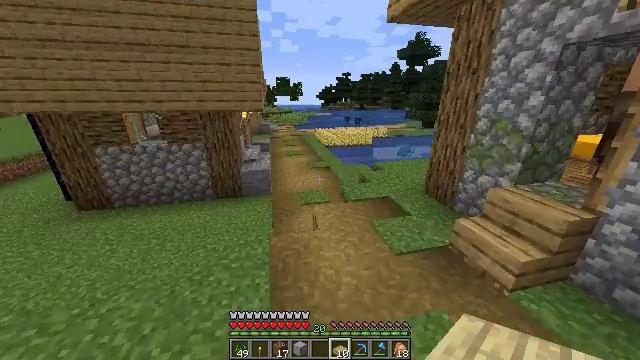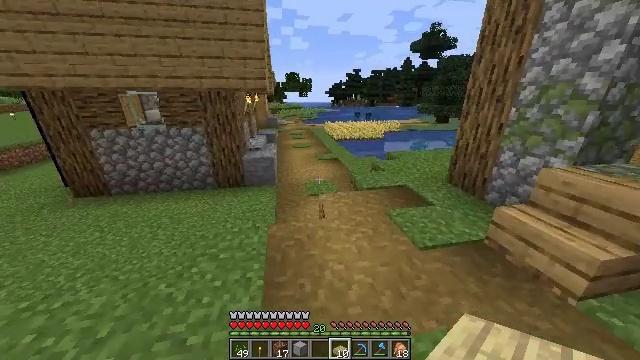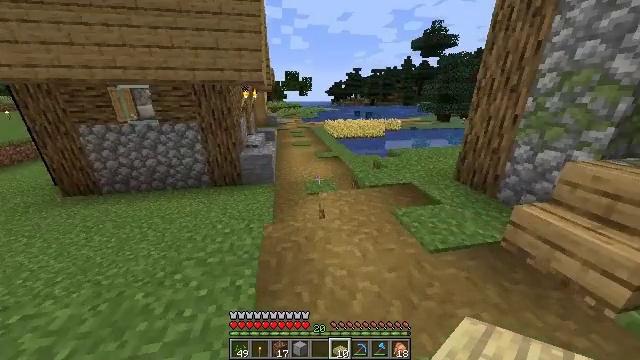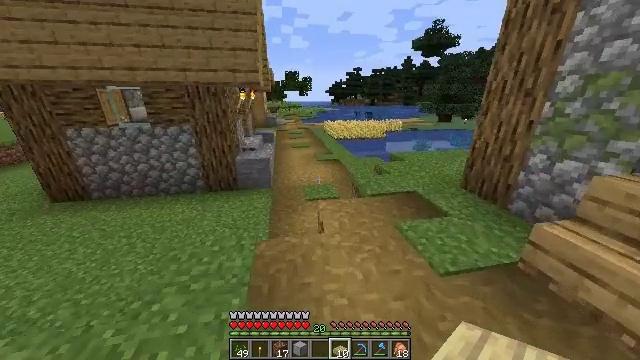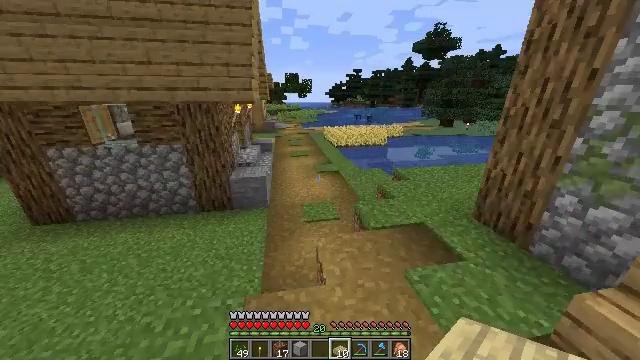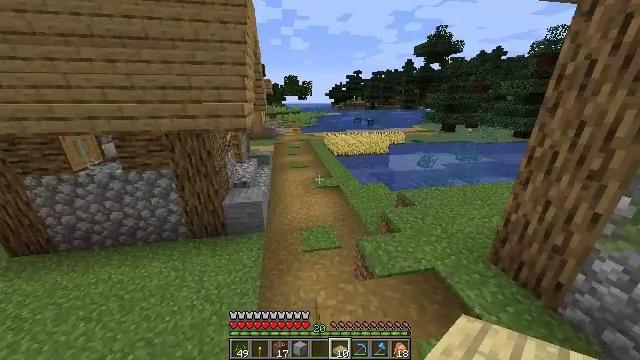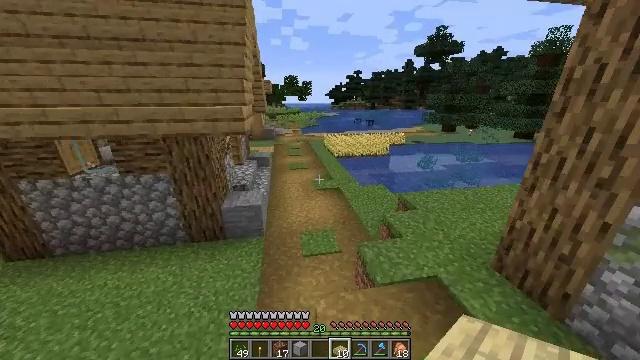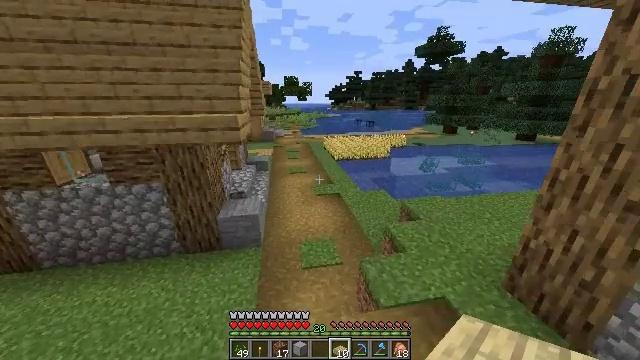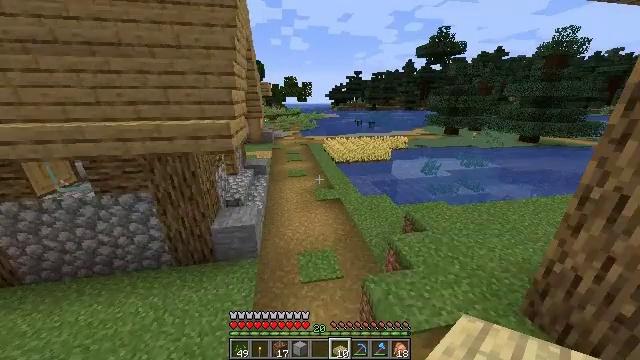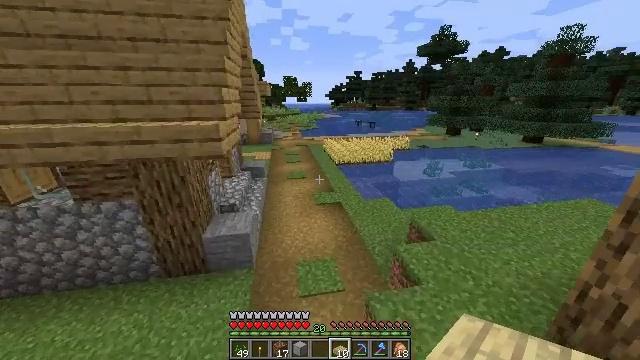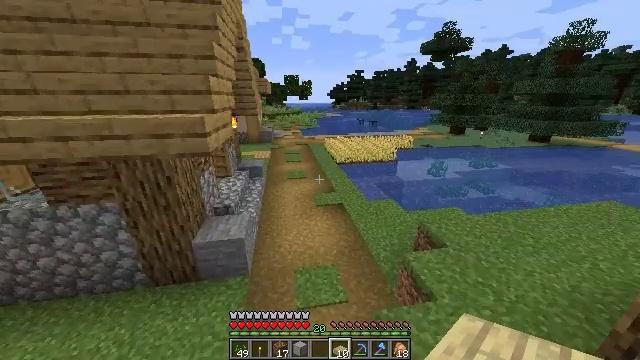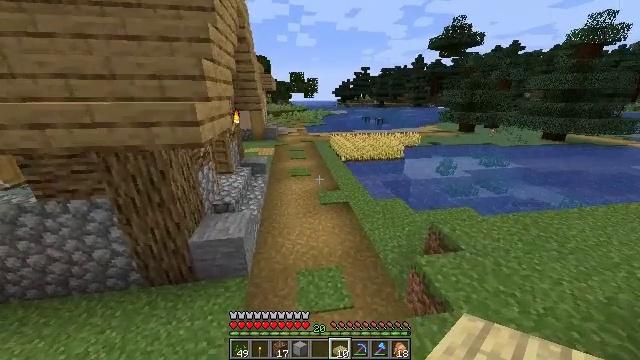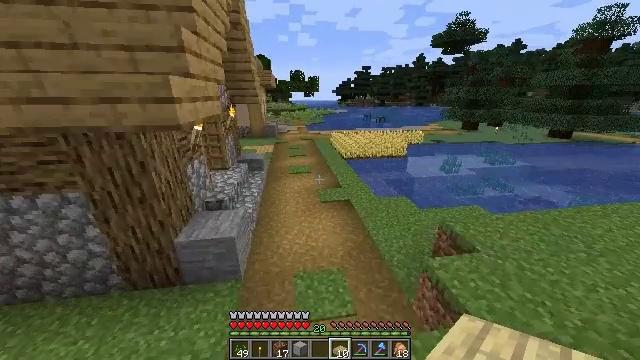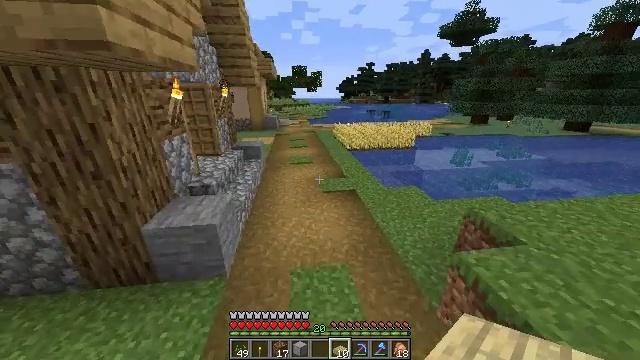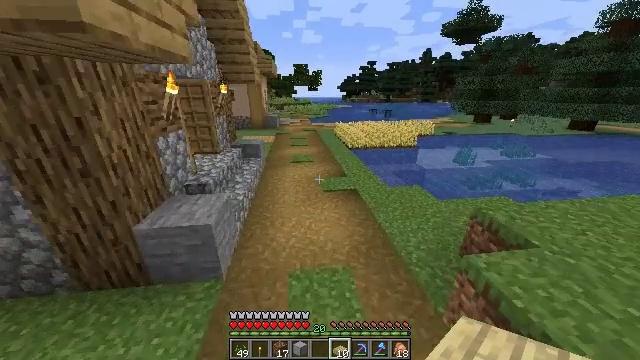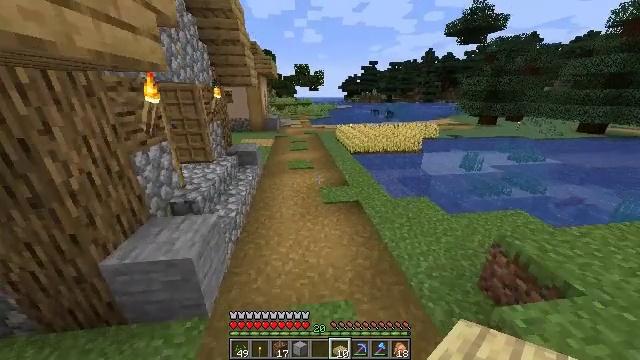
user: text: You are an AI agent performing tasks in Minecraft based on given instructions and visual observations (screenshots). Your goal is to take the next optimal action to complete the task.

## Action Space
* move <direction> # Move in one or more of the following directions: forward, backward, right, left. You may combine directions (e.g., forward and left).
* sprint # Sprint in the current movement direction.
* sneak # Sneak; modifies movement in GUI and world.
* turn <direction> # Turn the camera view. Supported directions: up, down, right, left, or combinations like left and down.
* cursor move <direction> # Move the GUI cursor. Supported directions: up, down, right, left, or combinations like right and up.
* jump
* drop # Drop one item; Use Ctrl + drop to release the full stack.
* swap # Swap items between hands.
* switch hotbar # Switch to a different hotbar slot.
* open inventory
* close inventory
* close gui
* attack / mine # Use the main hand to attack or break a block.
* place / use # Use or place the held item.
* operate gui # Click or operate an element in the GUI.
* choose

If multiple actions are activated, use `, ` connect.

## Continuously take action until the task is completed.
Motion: motion action
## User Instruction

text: craft item air
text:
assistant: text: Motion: move forward, turn left, jump
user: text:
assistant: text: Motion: move forward, jump
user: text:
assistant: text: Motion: move forward, sprint, jump
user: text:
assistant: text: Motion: move forward, sprint, jump
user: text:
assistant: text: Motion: move forward, sprint, jump
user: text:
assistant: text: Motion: move forward, sprint, jump
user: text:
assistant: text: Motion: move forward, jump
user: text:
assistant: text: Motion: move forward, jump
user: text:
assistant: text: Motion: move forward, jump
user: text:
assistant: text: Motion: move forward, jump
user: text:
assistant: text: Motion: move forward, turn left, jump
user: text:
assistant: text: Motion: move forward, jump
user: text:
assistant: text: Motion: move forward, jump
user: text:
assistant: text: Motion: move forward, jump
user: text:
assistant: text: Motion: move forward, jump
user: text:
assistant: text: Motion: move forward, sprint, turn left, jump
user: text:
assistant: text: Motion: move forward, sprint, jump
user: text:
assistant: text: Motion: move forward, sprint, turn left, jump
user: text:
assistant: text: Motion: move forward, jump
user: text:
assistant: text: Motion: move forward, turn left, jump
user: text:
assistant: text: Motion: move forward, turn left, jump
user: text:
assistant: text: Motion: move forward, turn left and up
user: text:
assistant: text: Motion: turn left and up
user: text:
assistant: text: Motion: turn left
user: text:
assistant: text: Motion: no_op
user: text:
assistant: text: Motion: no_op
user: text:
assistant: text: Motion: no_op
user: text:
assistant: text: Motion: no_op
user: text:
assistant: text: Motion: no_op
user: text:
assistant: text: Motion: no_op